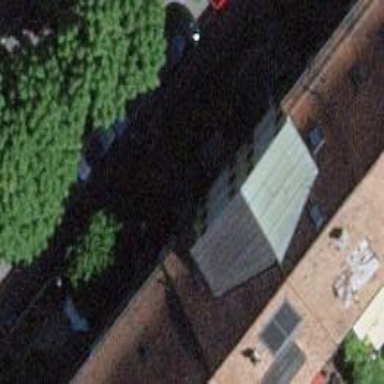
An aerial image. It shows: Terrace building.